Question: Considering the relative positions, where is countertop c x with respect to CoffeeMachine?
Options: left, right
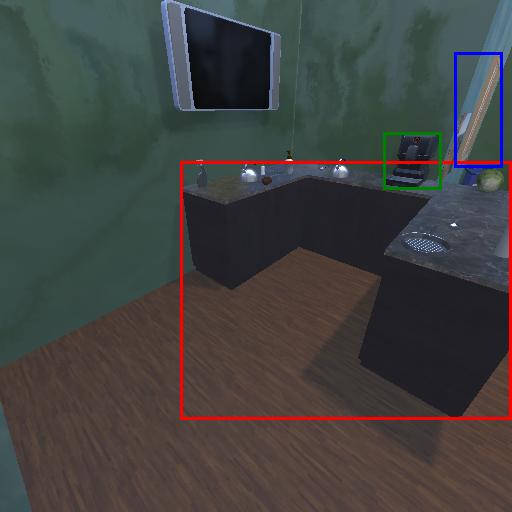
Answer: left